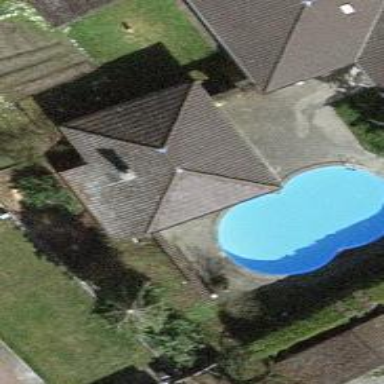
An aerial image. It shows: Swimming pool located in leisure land.